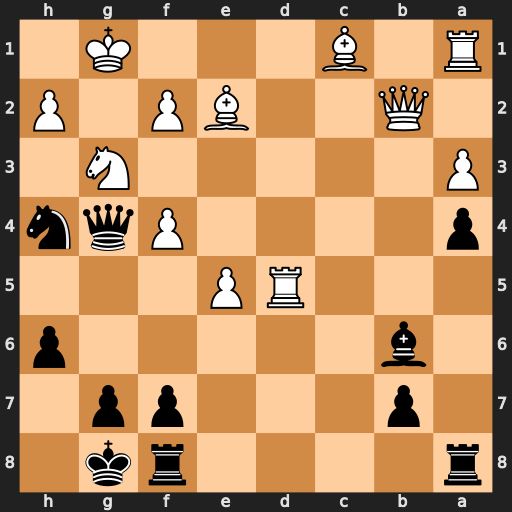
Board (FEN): r4rk1/1p3pp1/1b5p/3RP3/p4Pqn/P5N1/1Q2BP1P/R1B3K1
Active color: b
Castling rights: -
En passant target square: -
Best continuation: Qh3 Bf1 Nf3+ Kh1 Qxh2#